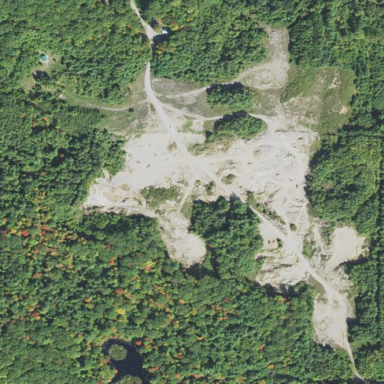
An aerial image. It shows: Quarry area.